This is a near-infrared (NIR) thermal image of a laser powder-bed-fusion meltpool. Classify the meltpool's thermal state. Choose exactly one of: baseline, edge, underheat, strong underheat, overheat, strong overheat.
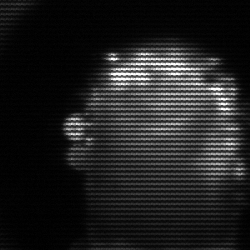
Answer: baseline